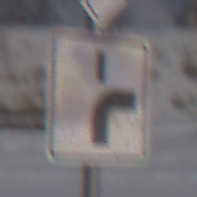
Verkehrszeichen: VerlaufVorfahrtsstrasse8
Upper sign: Vorfahrtsstrasse
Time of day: MorningAfternoon
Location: Outdoor (Nature)
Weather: PartlyCloudy
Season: Winter
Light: Natural